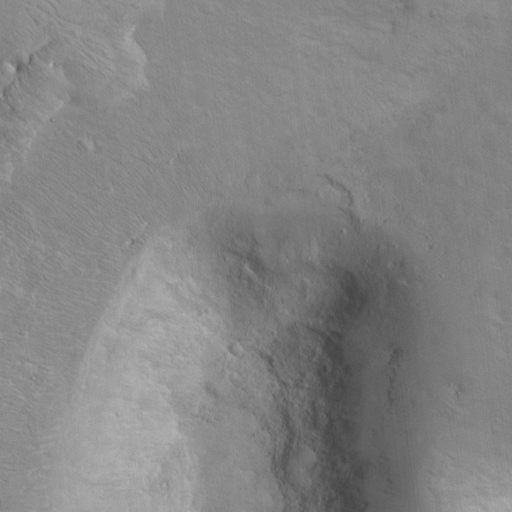
Objects detected: cone, cone, cone